Question: What is the value of this measurement?
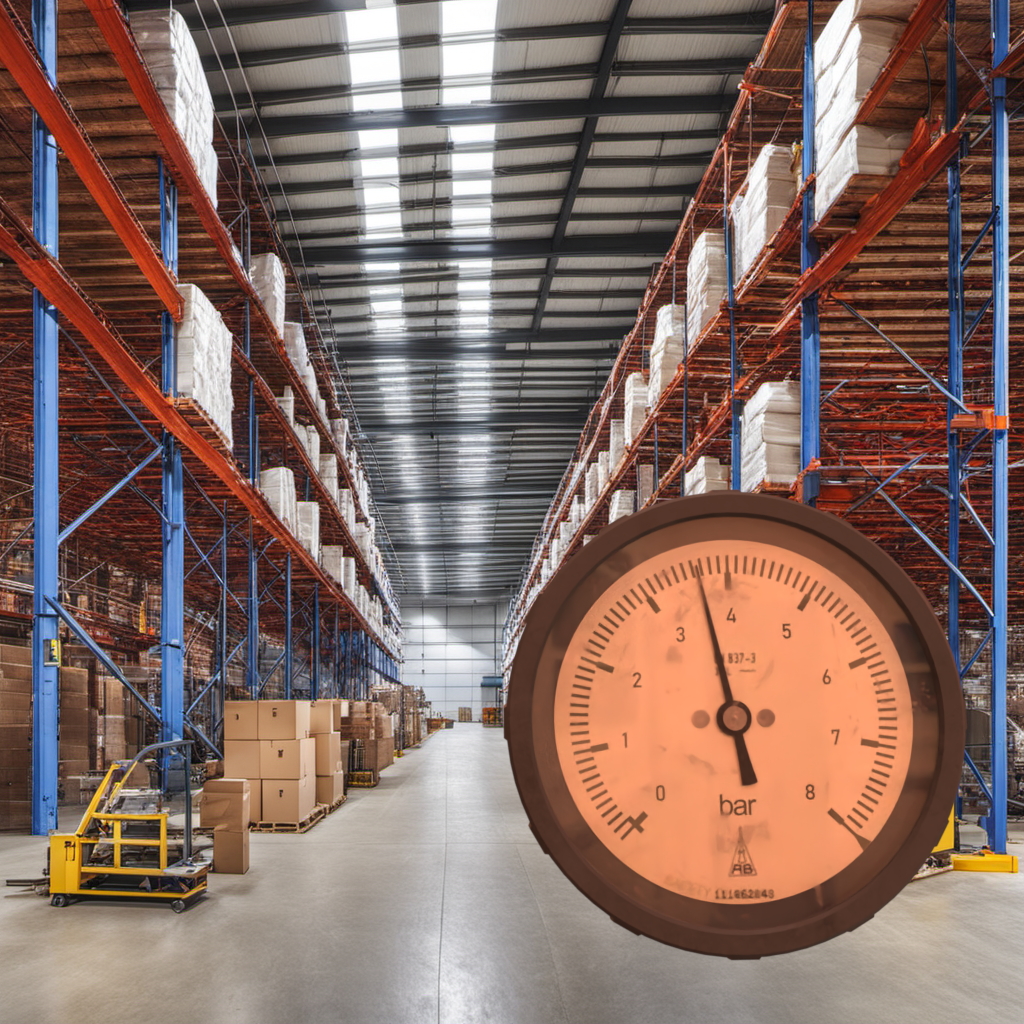
Answer: The result is 3.65
Question: What is the value range of the measurement in the image?
Answer: The range is from 0 to 8
Question: What is the minimum and maximum value range of this measurement?
Answer: The minimum value is 0 and the maximum value is 8